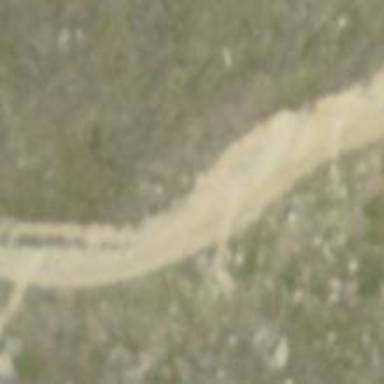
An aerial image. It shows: Path.